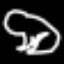
Label: frog